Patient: sex M, age 58
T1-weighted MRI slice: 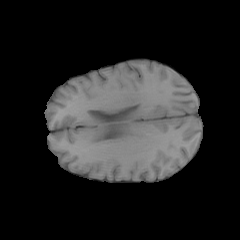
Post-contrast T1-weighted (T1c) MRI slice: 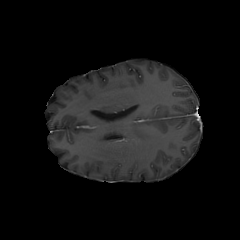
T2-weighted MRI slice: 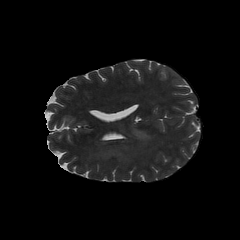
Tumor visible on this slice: yes
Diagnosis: Glioblastoma, IDH-wildtype
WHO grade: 4